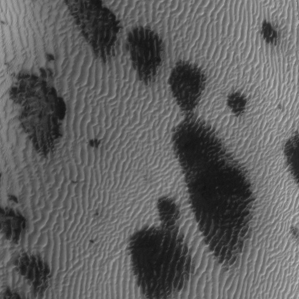
Label: frost